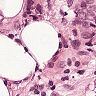
Metastatic tissue present: yes